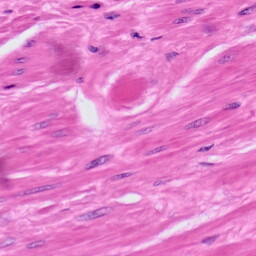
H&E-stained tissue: Prostate